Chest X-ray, PA view. Patient: 55 years old, sex M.
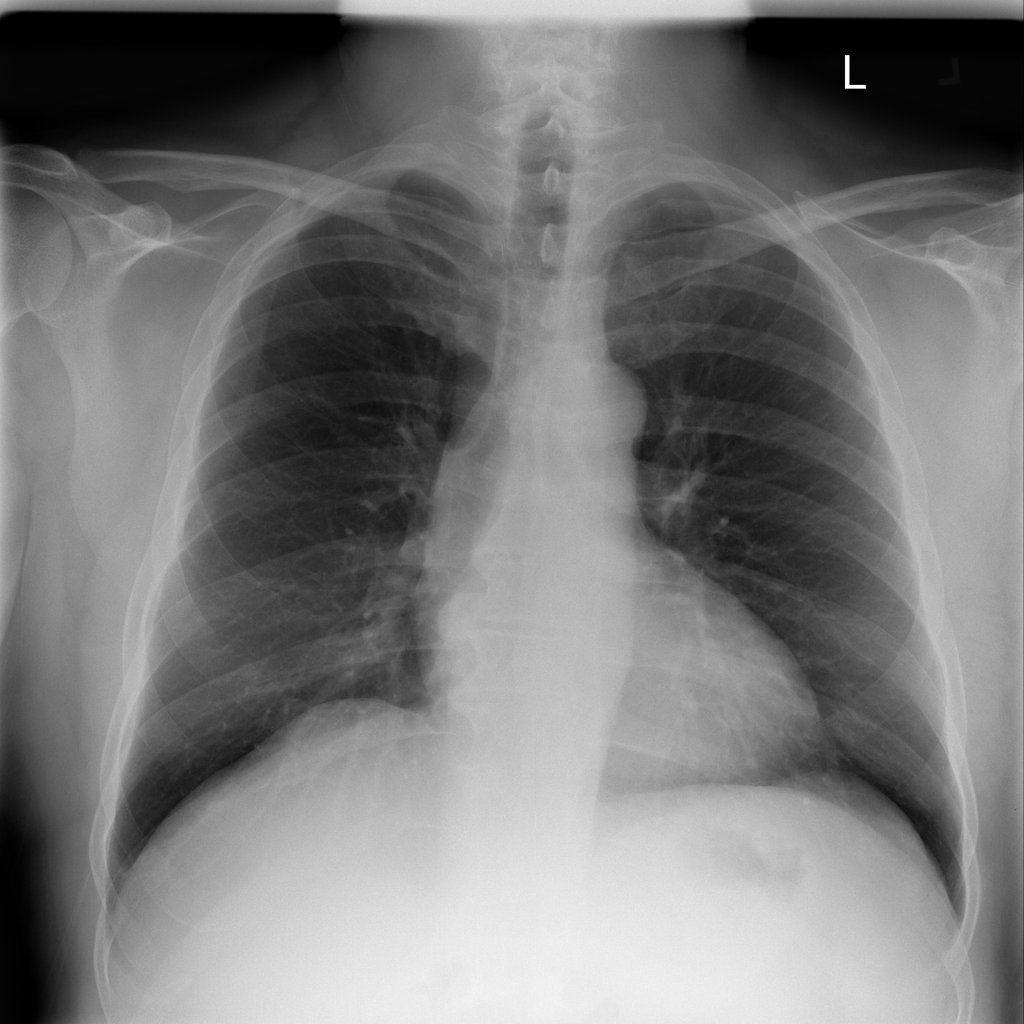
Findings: Atelectasis